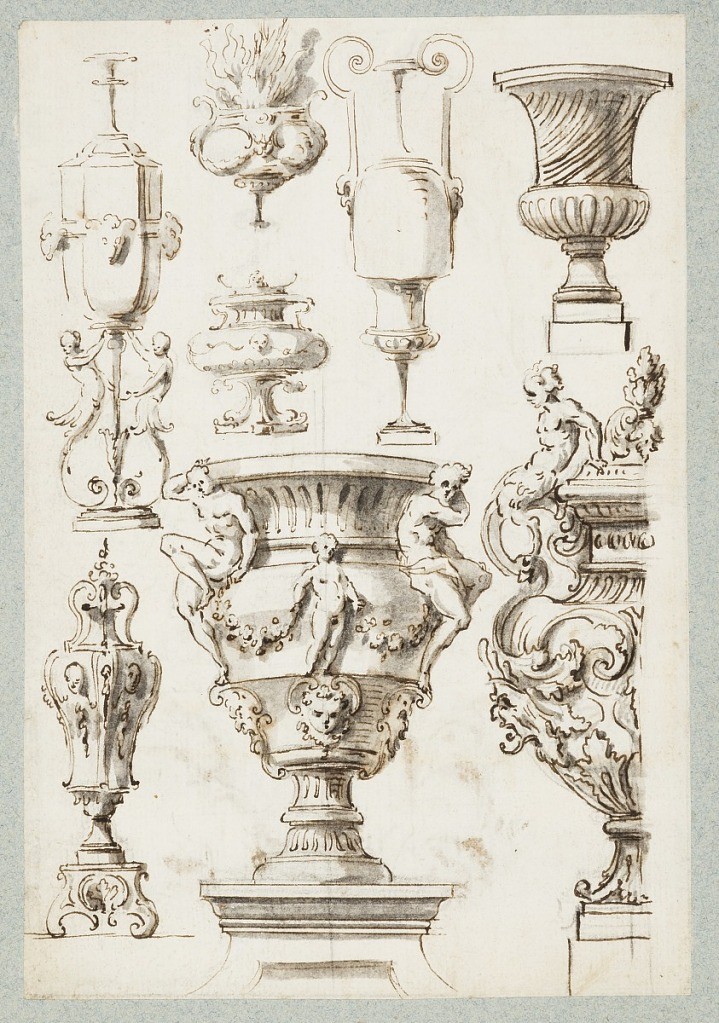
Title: Eight Urns
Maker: Gilles-Marie Oppenord, French, 1672–1742
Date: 1692–99
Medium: Pencil, pen and brown ink with gray wash; verso: pencil, pen and brown ink and brown wash
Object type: Album page
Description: Vertical rectangle.

Recto: Eight urns of quasi-classical or Baroque design, of which two are included in Suite III, plate 7; two in in Suite V, plate 1, and one in Suite XII, plate 1.

Verso: Vertical rectangle. Two flying putti holding a blank shield surmounted by a crown. Below, a rendering of the left foreground group of figures in Raphael's "Disputa" fresco in the Sala della Segnatura of the Vatican.

One sheet of paper drawn on recto and verso, mounted onto an album page with window cutout to see verso.